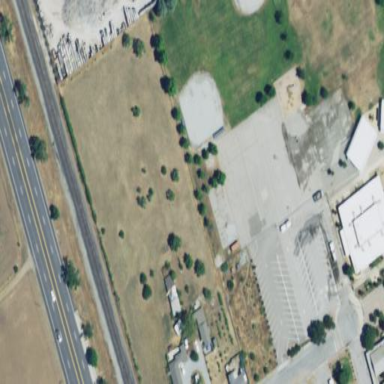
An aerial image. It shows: Asphalt schoolyard.